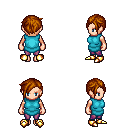
a pixel art fantasy rpg character, female body template, human, light skin, teal tunic, magenta pants, brunette pixie cut hairstyle, gold boots, four views (front, back, left, right), 2x2 character sprite sheet, small pixel art, hard edges, no anti-aliasing